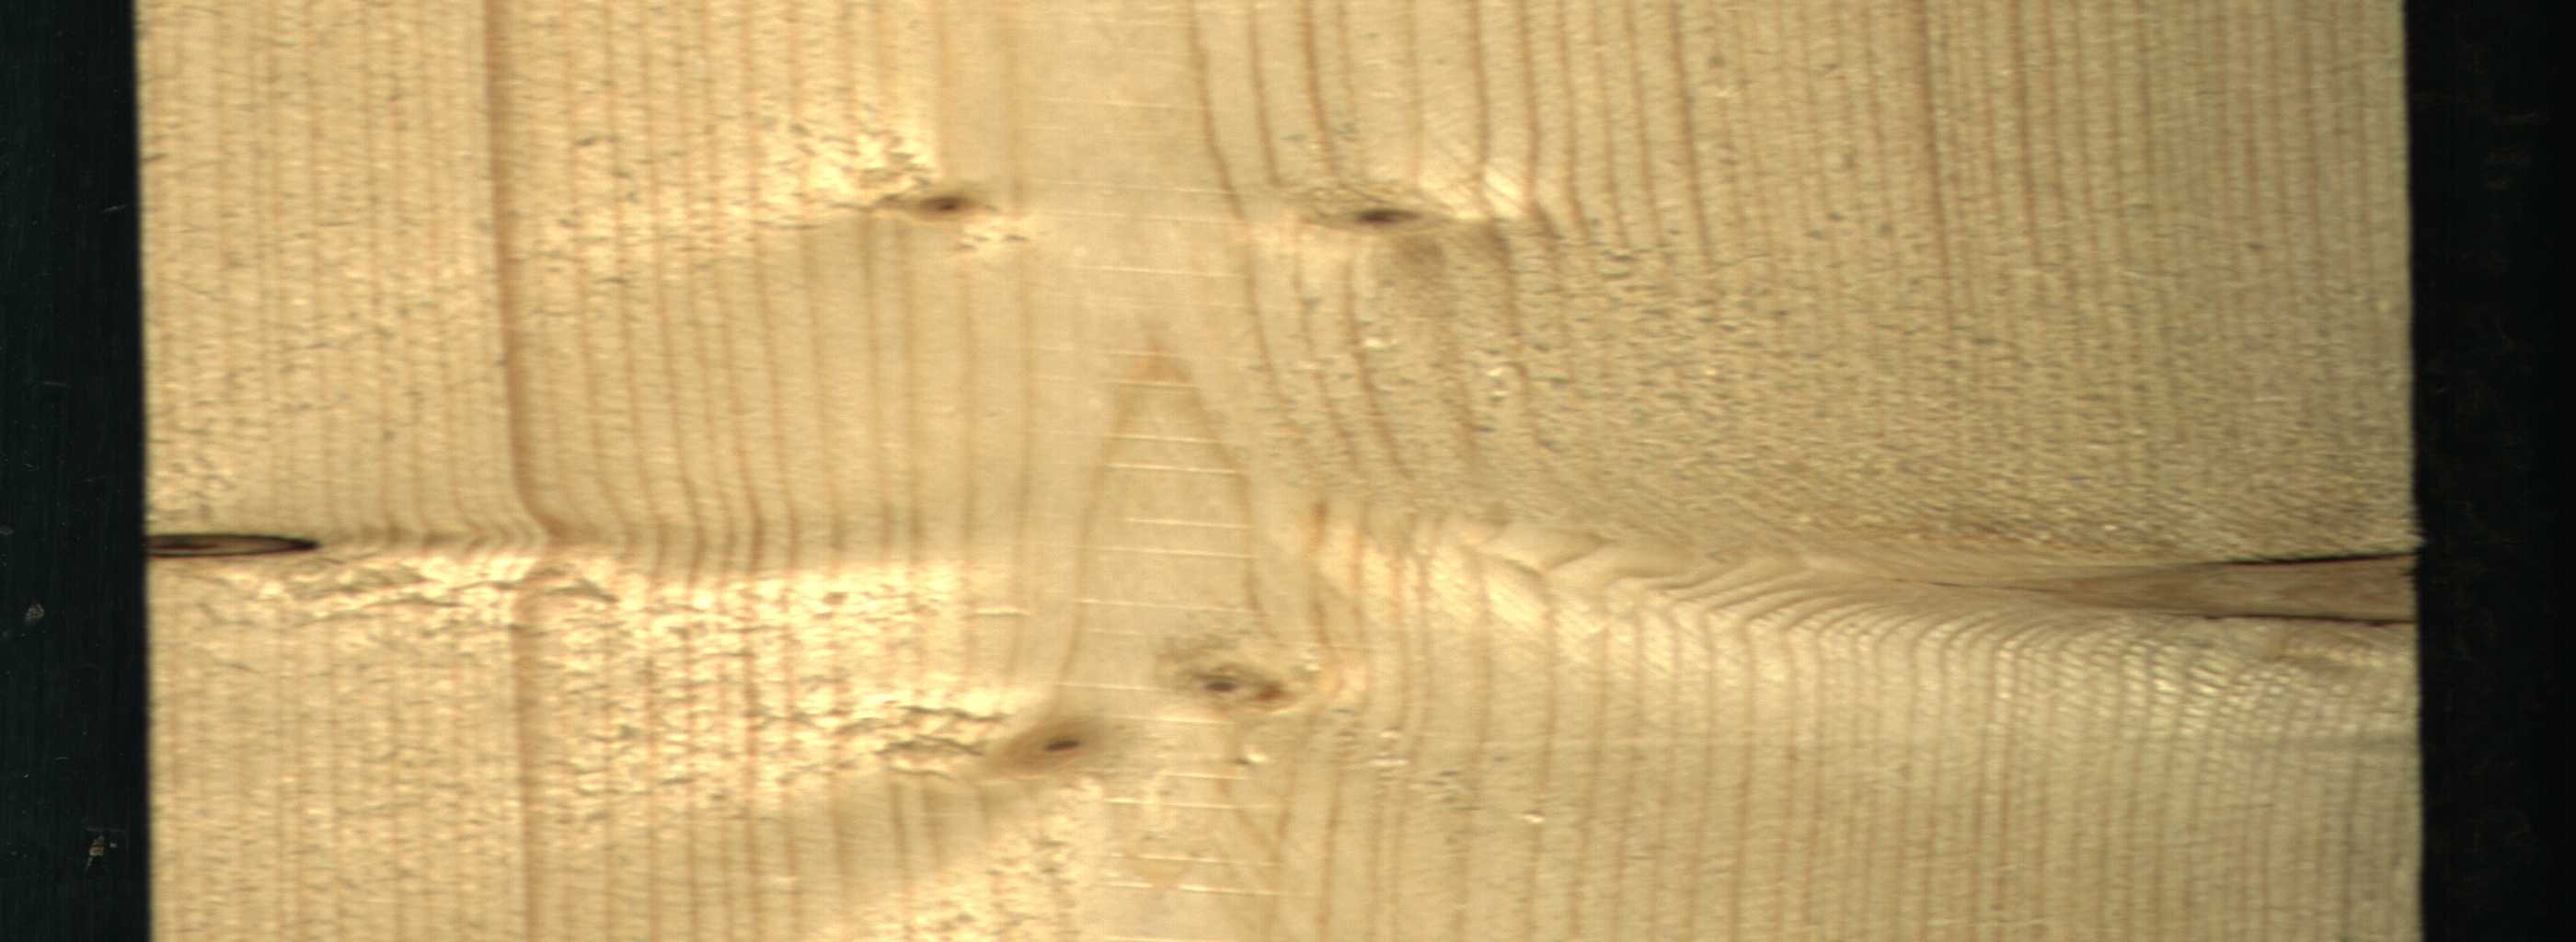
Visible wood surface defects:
Dead_Knot
Dead_Knot
Live_Knot
Live_Knot
Live_Knot
Live_Knot